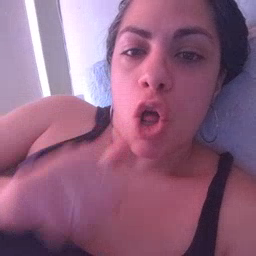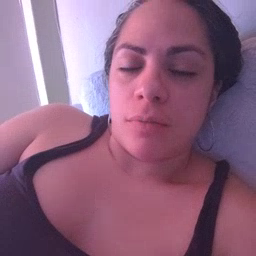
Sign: girl